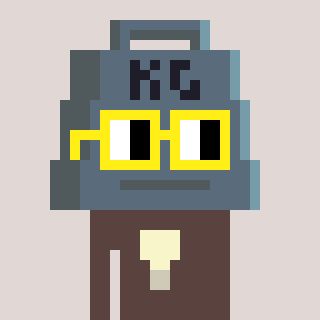
a pixel art character with square yellow glasses, a weight-shaped head and a darkbrown-colored body on a warm background